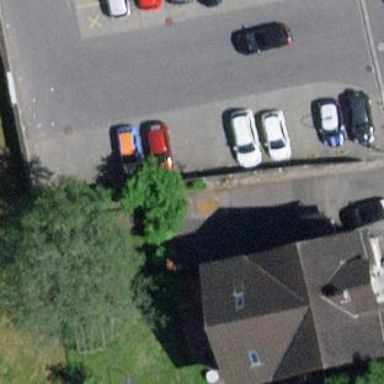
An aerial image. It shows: Parking area with surface.